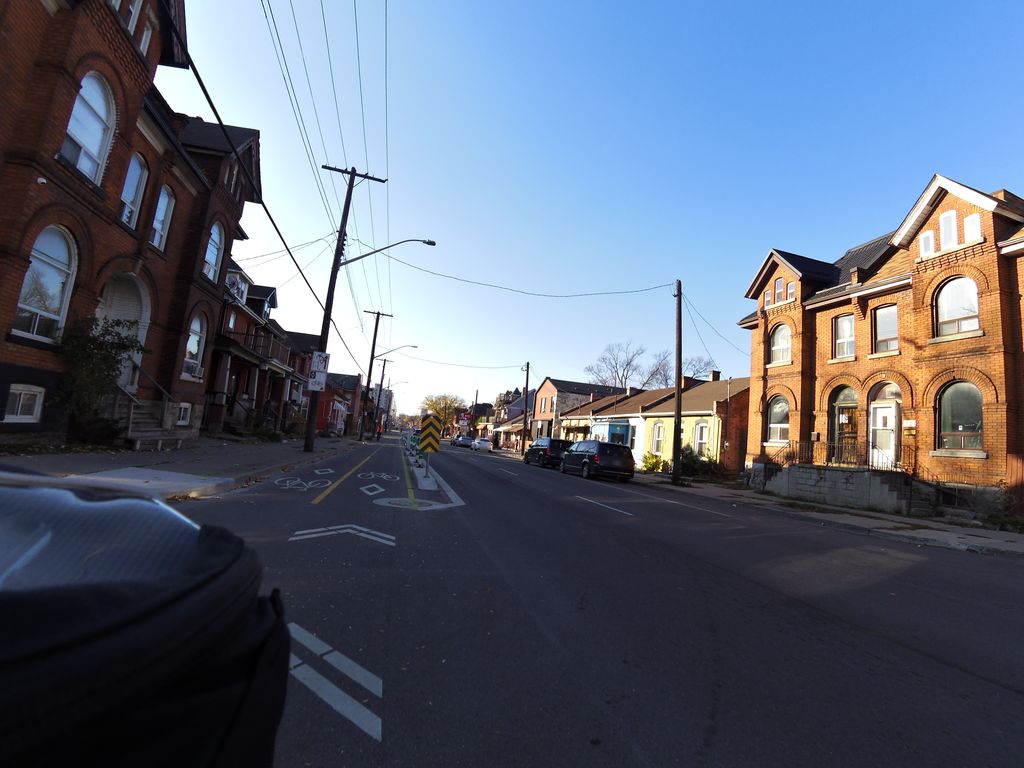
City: hamilton